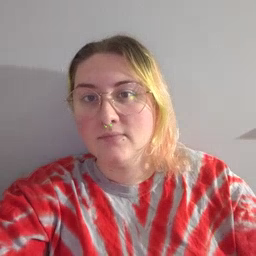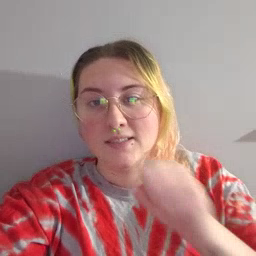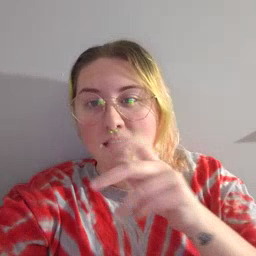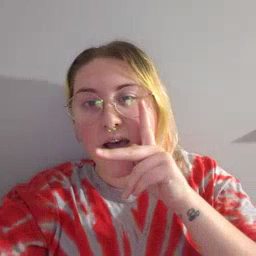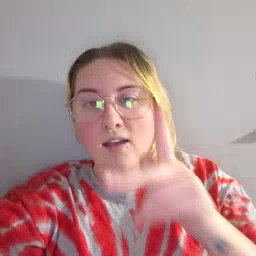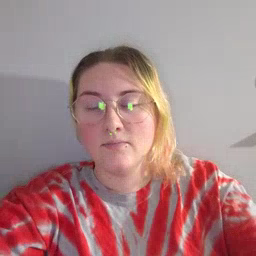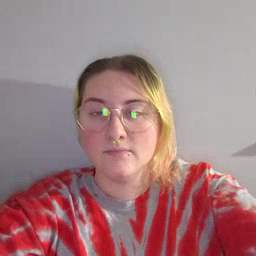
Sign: snack